Question: I am doing a text segmentation project for school. I need to do horizontal image projection of a binary image. The results that I want are like this:
.
I am using OpenCV in Python. I used 'x_sum = cv2.reduce(img, 0, cv2.REDUCE_SUM, dtype=cv2.CV_32S)' to get the array of sums, as advised by this question: <URL>.
I tried to get the horizontal projection image by using 'cv2.calcHist', but what I got was just a single horizontal line. My code is below:
'''
image = cv2.imread(file_name)
x_sum = cv2.reduce(image, 0, cv2.REDUCE_SUM, dtype=cv2.CV_32S)
horizontal_projection=cv2.calcHist(x_sum,[0],None,[256],[0,256])
cv2.imwrite("image2.png", horizontal_projection)
'''
Please help and tell me what I am doing wrong. I need my horizontal projection results to be just like the Quora example.
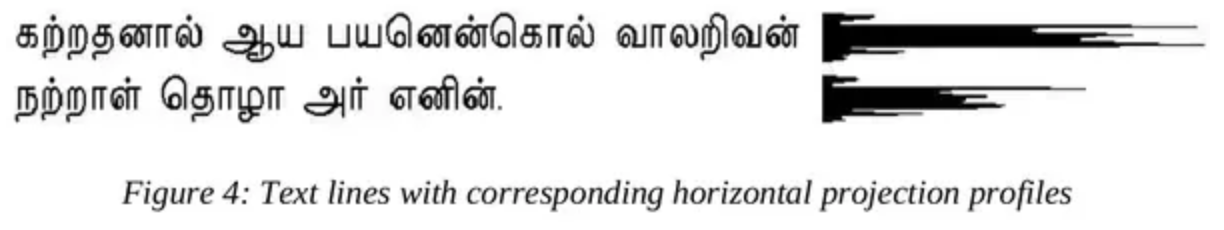
Answer: When calculating the projection, you basically want to sum the pixels along each row of the image. However, your text is black, which is encoded as zero so you will get small numbers where there is a lot of text in a row and large numbers where there is little text in a row - which is the opposite of what you want - so you need to invert:
'''
import cv2
import numpy as np
# Load as greyscale
im = cv2.imread('text.png', cv2.IMREAD_GRAYSCALE)
# Invert
im = 255 - im
# Calculate horizontal projection
proj = np.sum(im,1)
'''
The array 'proj' is now 141 rows tall, each corresponding to how much text is in that row of the image:
'''
array([ 0, 0, 0, 0, 40, 44, 144, 182, 264,
326, 425, 1193, 2718, 5396, 9272, 11880, 13266, 13597,
12906, 11962, 10791, 9647, 8554, 20469, 45426, 65714, 81397,
81675, 66590, 58714, 58046, 60516, 66136, 71794, 77552, 78555,
74868, 72083, 70139, 70160, 72174, 76409, 82854, 88962, 94721,
88105, 69126, 47753, 23966, 13845, 17406, 19145, 19079, 16548,
11524, 8511, 7465, 7042, 7197, 6577, 5022, 3476, 1797,
809, 450, 309, 348, 351, 250, 232, 271, 279,
251, 628, 1419, 3259, 6187, 8272, 9551, 9825, 9119,
7984, 6444, 5305, 4596, 13385, 31647, 46330, 57459, 56139,
42402, 34928, 33729, 35055, 38874, 41649, 43394, 43265, 41291,
40126, 39767, 40515, 42390, 44478, 46793, 47881, 47743, 43983,
36644, 28054, 18242, 15583, 20047, 22038, 21569, 17751, 10571,
6830, 6580, 6231, 5681, 4595, 2879, 1642, 771, 365,
320, 282, 105, 88, 76, 76, 28, 28, 28,
28, 0, 0, 0, 0, 0], dtype=uint64)
'''
I cropped your image to 819x141 pixels as follows:
<URL>
---
There are many ways to do the visualisation. Here is one:
'''
#!/usr/bin/env python3
import cv2
import numpy as np
# Load as greyscale
im = cv2.imread('text.png', cv2.IMREAD_GRAYSCALE)
# Invert
im = 255 - im
# Calculate horizontal projection
proj = np.sum(im,1)
# Create output image same height as text, 500 px wide
m = np.max(proj)
w = 500
result = np.zeros((proj.shape[0],500))
# Draw a line for each row
for row in range(im.shape[0]):
cv2.line(result, (0,row), (int(proj[row]*w/m),row), (255,255,255), 1)
# Save result
cv2.imwrite('result.png', result)
'''
<URL>